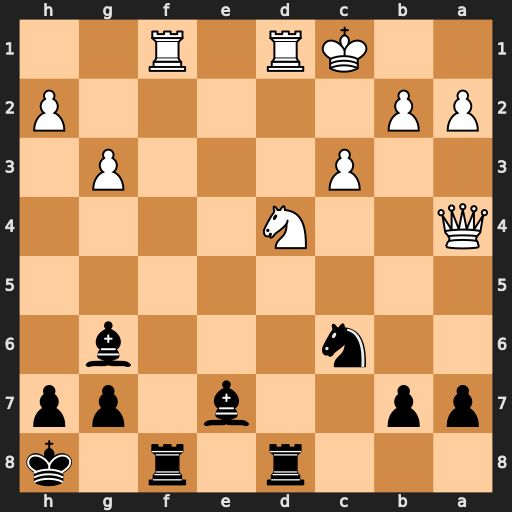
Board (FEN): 3r1r1k/pp2b1pp/2n3b1/8/Q2N4/2P3P1/PP5P/2KR1R2
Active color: b
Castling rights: -
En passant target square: -
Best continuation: Bg5+ Rf4 Rxf4 gxf4 Bxf4+